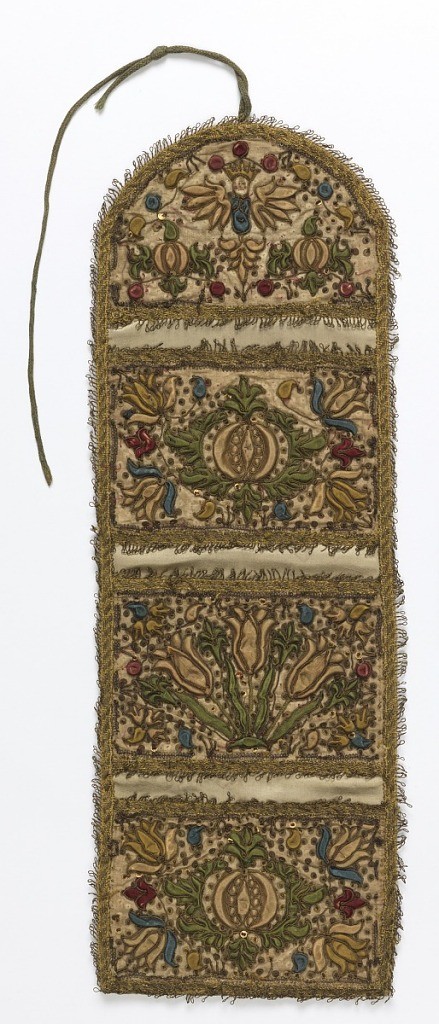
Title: Wall pocket
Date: late 17th–early 18th century
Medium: silk, metallic thread, metal paillettes, gilt wire Technique: embroidered on plain weave; appliqué of padded silk satin stich and couching on natural linen plain weave; couched gold-wrapped silk and gilt wire plus attached coils of gilt wire and spangles
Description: Wall pocket with three pockets and rounded top, made of dark green silk and decorated with floral designs of applied and padded silk in strong relief; outlined with gold thread and paillettes. Each pocket has a different design of symmetrical floral sprig in green, blue, red, and dark cream. At the top, a winged cherub with a painted face. Edged with fringed gold braid.